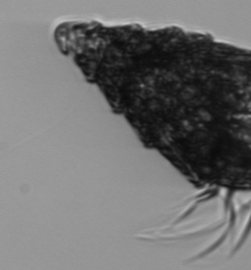
Label: Laboea_strobila